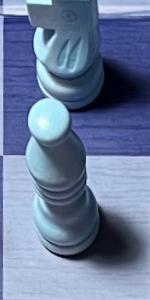
Label: Bishop_White